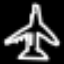
Label: airplane